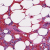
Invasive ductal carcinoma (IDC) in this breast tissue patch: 0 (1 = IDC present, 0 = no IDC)